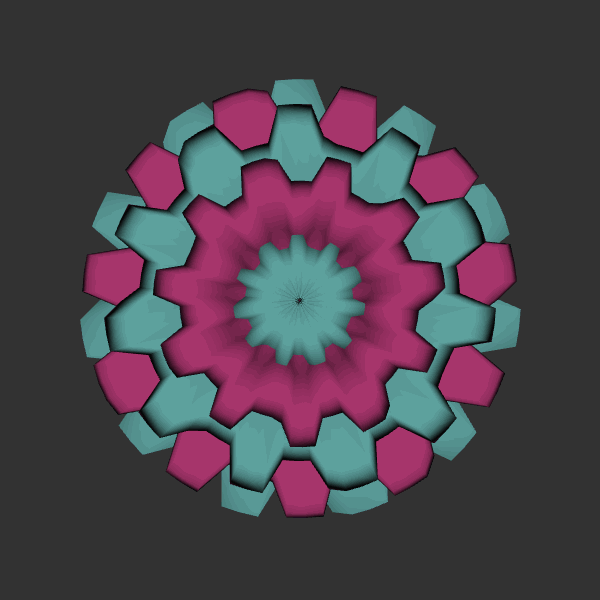
Background: dark